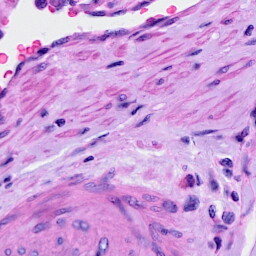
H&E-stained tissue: Cervix